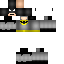
A male human skin with medium skin, wearing brown helmet dressed in a blue suit and black pants, featuring a closed mouth.